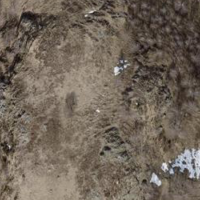
EUNIS habitat code: 23
Species observed at this site:
Astrantia minor